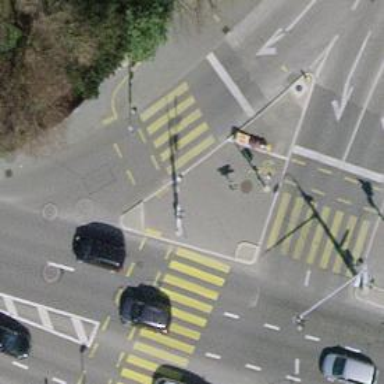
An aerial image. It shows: Crossing with traffic signals.